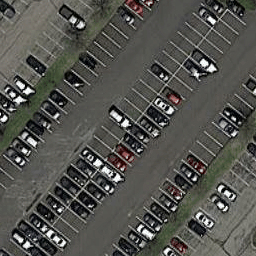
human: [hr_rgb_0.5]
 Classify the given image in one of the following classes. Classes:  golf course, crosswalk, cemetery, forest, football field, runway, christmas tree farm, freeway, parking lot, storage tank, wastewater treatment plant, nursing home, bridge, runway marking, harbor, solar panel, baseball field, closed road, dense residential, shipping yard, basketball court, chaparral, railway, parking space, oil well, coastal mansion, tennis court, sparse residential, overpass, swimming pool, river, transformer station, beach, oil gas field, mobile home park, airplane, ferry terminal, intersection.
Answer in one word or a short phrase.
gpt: parking lot